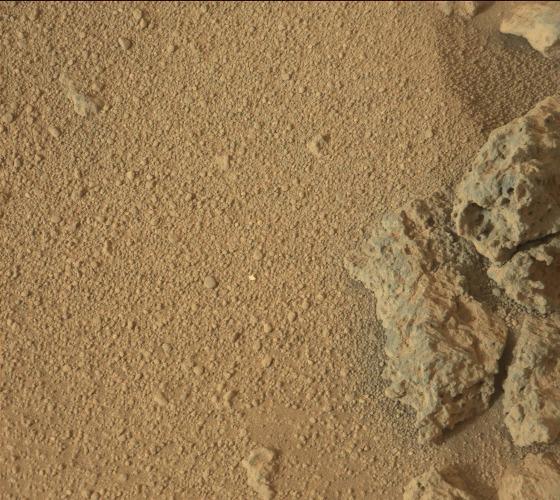
Terrain classes present: Bedrock, Gravel / Sand / Soil, Rock, Shadow